Question: I created a project in Eclipse Keppler for Java EE Developers by selecting file->new->maven project-> webapp-javaee7 archetype.
But before writing a single line of code I got errors:
> Resource '/test/src/main/webapp/WEB-INF/web.xml' does not exist.
and:
> Plugin execution not covered by lifecycle configuration: org.apache.maven.plugins:maven-dependency-plugin:2.6:copy (execution: default, phase: validate) pom.xml /test line 53 Maven Project Build Lifecycle Mapping Problem

Why web.xml is not created?
Why Plugin execution is not covered by lifecycle configuration?
I have a clean installation of Eclipse and the latest M2Eclipse plugin.
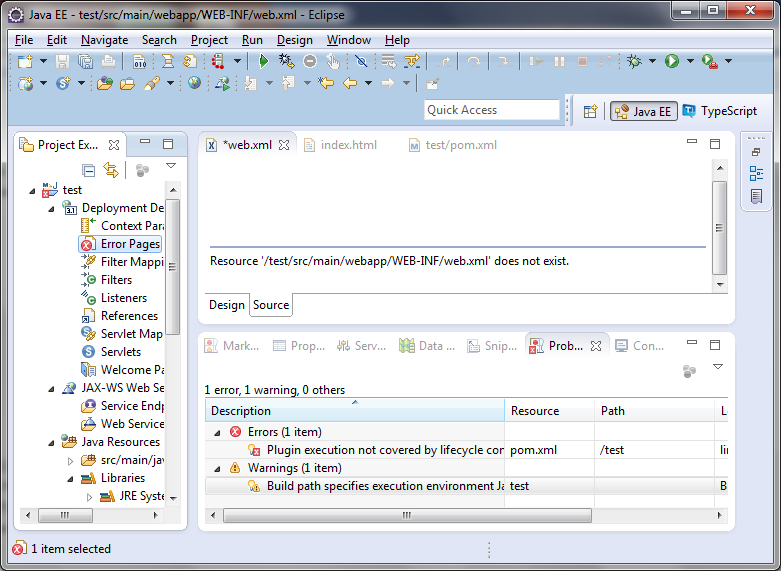
Answer: According to ORACLE docs about 'web.xml deployment descriptor', 'web.xml' is no longer a requirement, you can use Java EE annotations instead:
From <URL>:
> With Java EE annotations, the standard web.xml deployment descriptor
is optional. According to the Servlet 2.5 specification, annotations
can be defined on certain web components, such as servlets, filters,
listeners, and tag handlers. The annotations are used to declare
dependencies on external resources. See WebLogic Annotation for Web
Components.
So, you can safely ignore the
> Resource '/test/src/main/webapp/WEB-INF/web.xml' does not exist
error.
However you can create the 'web.xml' file by right clicking on the project and selecting 'Java EE Tools' -> 'Generate Deployment Descriptor Stub'
To fix the
> Plugin execution not covered by lifecycle configuration
error, you need to install 'm2e connector for maven-dependency-plugin'.